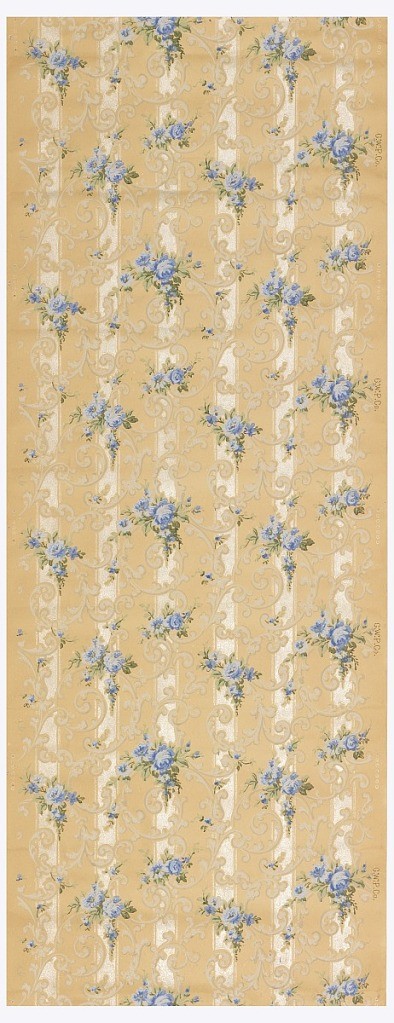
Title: Sidewall
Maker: Gledhill Wall Paper Co., New York, New York, founded 1900
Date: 1860–70
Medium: Machine-printed paper, ungrounded, liquid mica
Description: Blue floral sprigs and white foliate scrolls printed over light gray mica stripes. Printed on ungrounded paper.